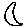
Label: moon